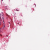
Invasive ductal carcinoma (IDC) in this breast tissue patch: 0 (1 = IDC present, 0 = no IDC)